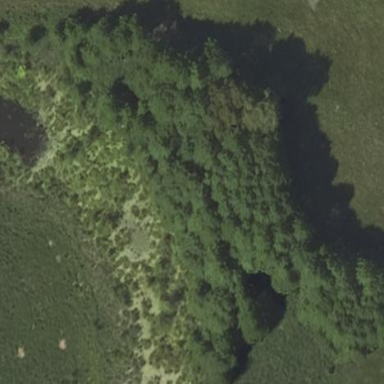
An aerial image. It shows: Patch of scrub vegetation.